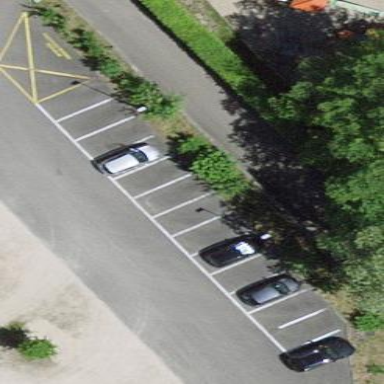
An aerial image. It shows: Street-side parking area.